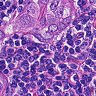
Metastatic tissue present: yes